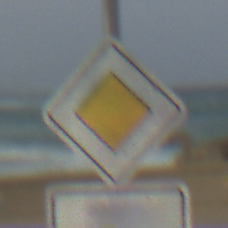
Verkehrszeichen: Vorfahrtsstrasse
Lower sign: VerlaufVorfahrtsstrasse6
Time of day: MorningAfternoon
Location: Outdoor (Suburban)
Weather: PartlyCloudy
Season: NotSpecified
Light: Natural